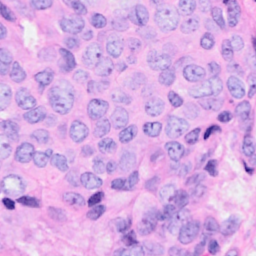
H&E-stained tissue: Breast